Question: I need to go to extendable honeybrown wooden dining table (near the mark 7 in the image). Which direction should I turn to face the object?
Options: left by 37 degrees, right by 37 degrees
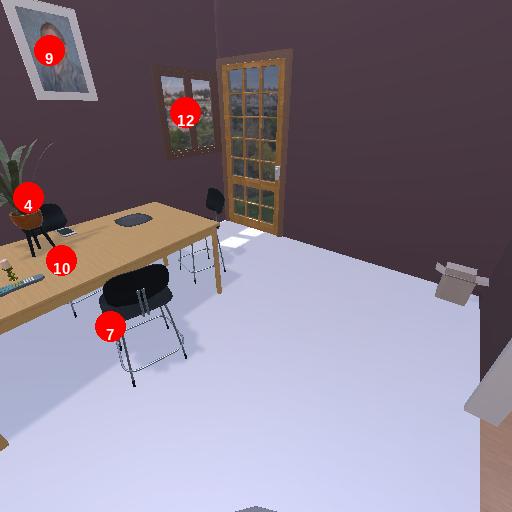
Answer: left by 37 degrees